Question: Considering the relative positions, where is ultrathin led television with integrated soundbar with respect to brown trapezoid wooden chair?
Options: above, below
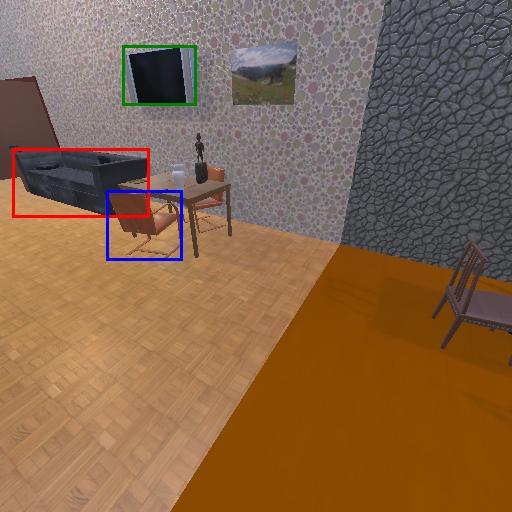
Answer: above